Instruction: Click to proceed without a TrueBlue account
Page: checkout
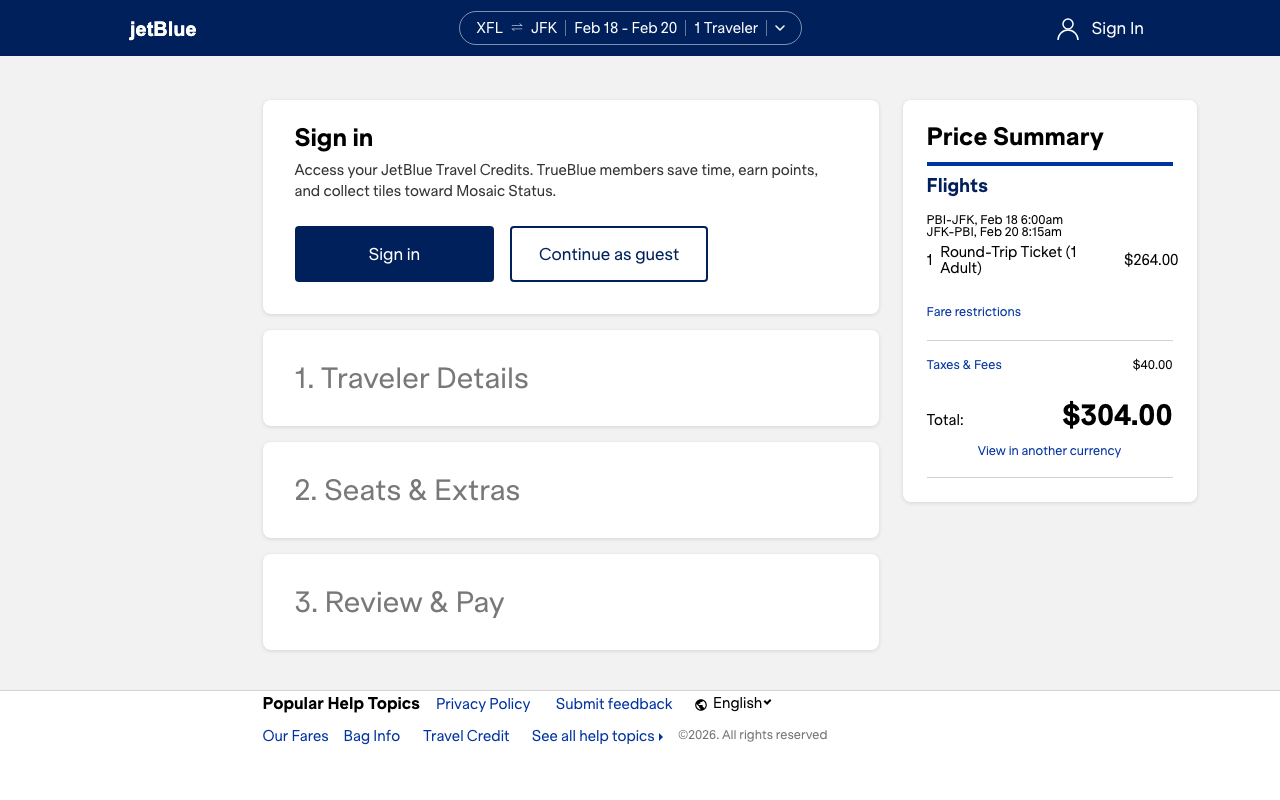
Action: click